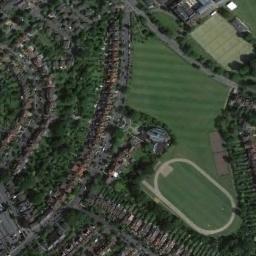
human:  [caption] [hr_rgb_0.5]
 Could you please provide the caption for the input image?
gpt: There is a building and green space around the track .

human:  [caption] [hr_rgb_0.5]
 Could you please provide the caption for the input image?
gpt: The track and field is built on the lawn, Next to the residential area and surrounded by a lot of vegetation .

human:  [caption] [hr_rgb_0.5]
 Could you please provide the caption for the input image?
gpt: The ground track field is on a lawn and is surrounded by a residential area .

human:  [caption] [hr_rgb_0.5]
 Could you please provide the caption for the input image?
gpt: There are a lot of buildings next to the ground track field .

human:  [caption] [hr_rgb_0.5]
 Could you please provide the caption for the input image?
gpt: There are many buildings and trees beside the ground track field with a yellow track .